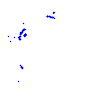
Particle: proton